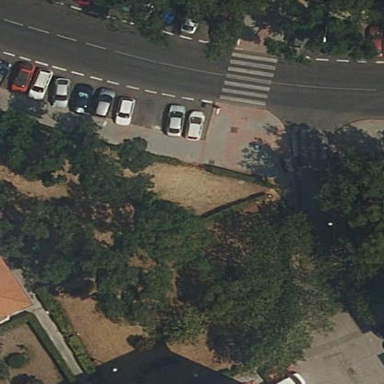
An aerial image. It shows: Garden with kerb border.